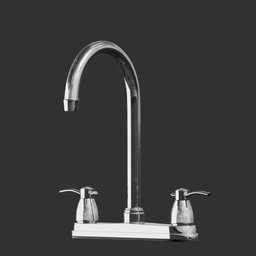
Label: appliances